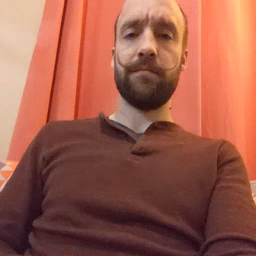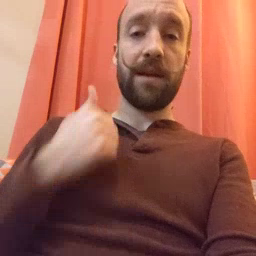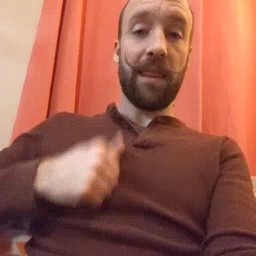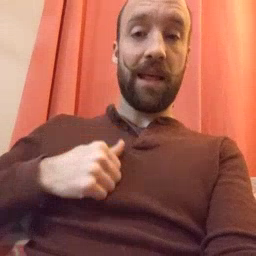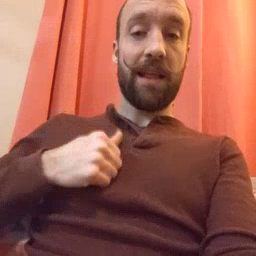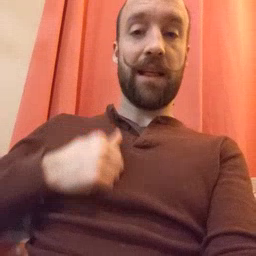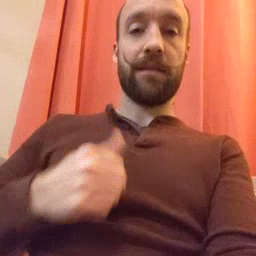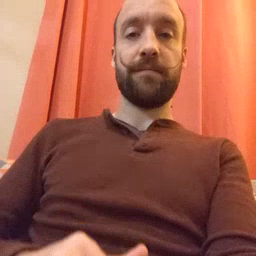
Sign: bath